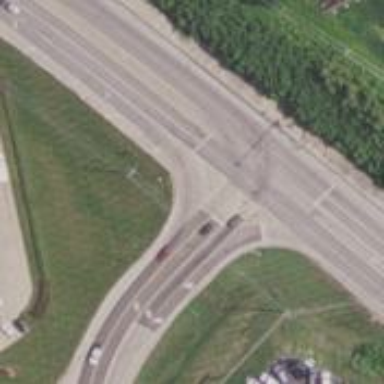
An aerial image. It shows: Trunk link highway with asphalt surface.